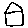
Label: house